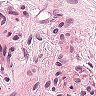
Metastatic tissue present: yes